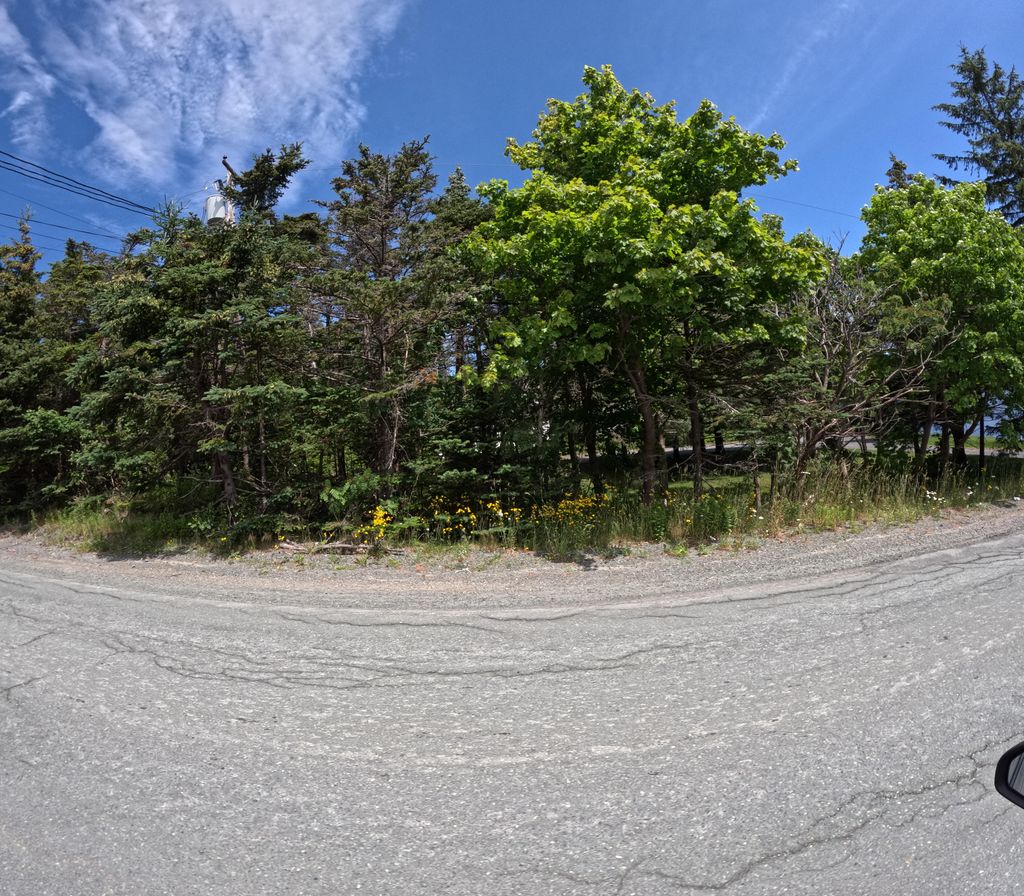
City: st_johns